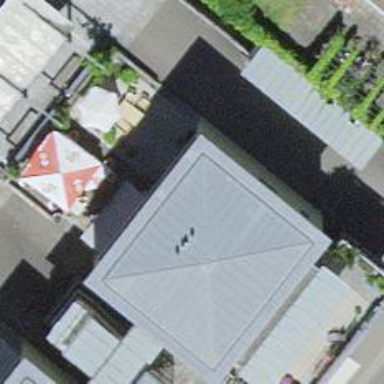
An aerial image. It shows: Cafe.